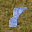
Label: 8